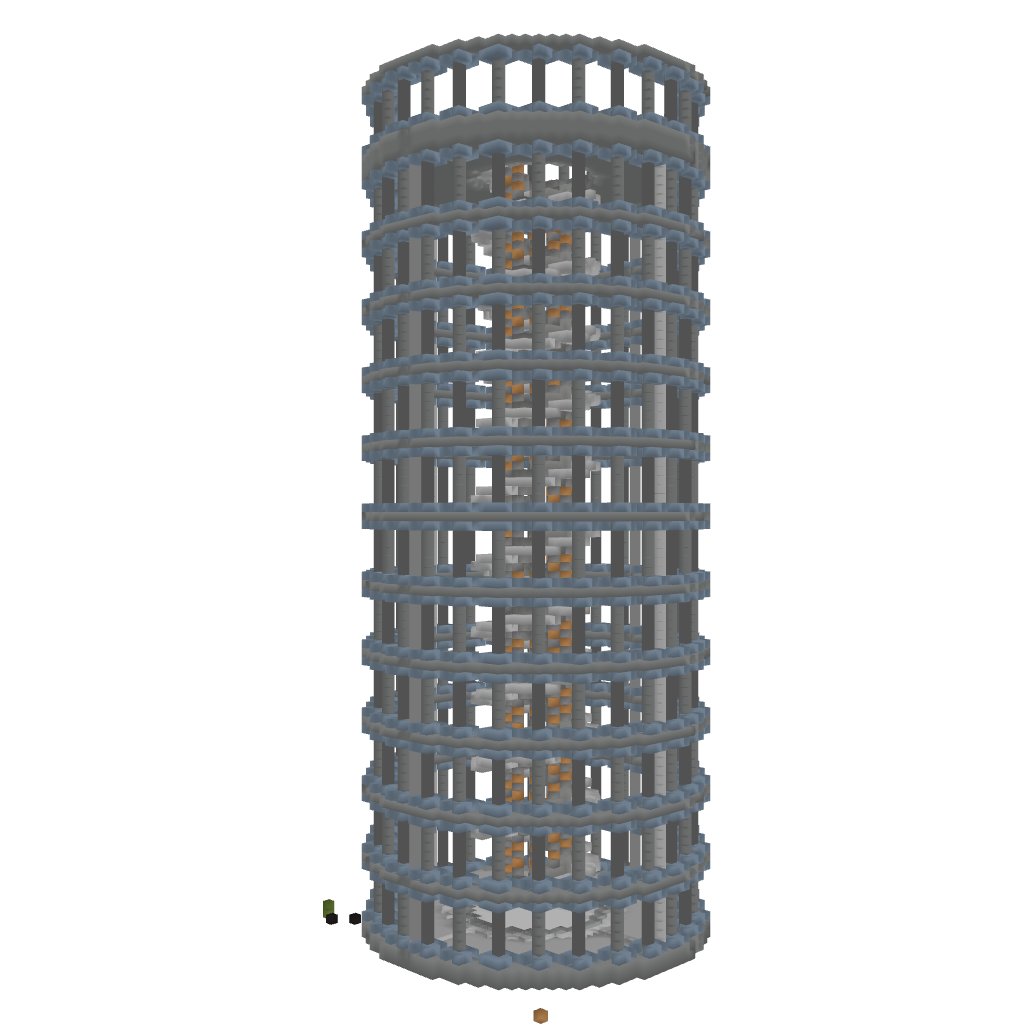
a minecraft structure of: Jonas' Tower